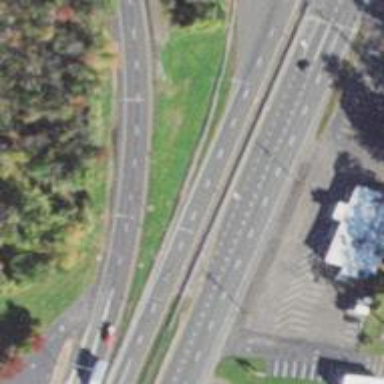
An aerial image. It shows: Motorway.